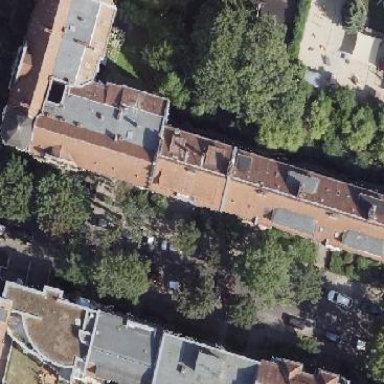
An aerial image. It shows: Hipped roof on apartment building.